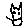
Label: cat